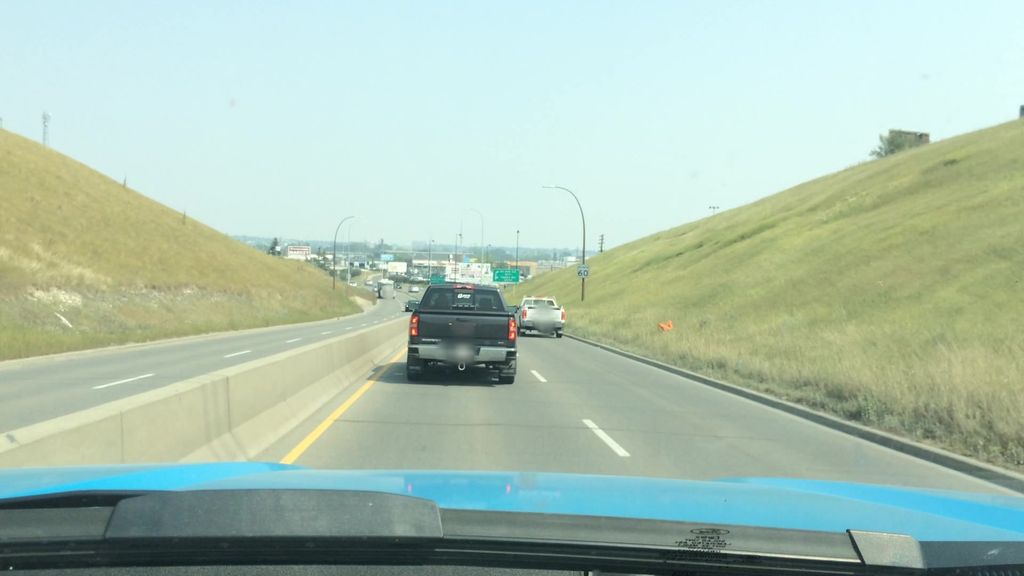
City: calgary